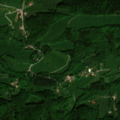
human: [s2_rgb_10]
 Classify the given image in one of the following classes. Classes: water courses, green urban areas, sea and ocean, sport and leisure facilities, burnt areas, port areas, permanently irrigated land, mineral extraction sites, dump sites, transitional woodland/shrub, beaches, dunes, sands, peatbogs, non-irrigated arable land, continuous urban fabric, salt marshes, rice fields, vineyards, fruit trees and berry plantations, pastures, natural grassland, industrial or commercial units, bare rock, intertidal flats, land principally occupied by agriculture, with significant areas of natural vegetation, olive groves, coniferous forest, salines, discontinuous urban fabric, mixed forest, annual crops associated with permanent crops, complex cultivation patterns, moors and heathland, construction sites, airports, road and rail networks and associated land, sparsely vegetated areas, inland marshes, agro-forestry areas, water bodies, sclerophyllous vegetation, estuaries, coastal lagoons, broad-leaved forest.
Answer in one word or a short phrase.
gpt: pastures, land principally occupied by agriculture, with significant areas of natural vegetation, mixed forest